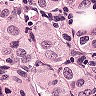
Metastatic tissue present: yes